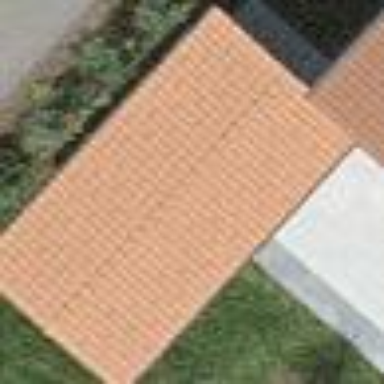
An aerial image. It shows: Building with roof made of roof tiles.